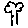
Label: tree